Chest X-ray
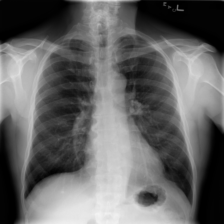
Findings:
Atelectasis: negative
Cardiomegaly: negative
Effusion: negative
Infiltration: negative
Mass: negative
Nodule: negative
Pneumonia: negative
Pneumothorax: negative
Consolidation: negative
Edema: negative
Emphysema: negative
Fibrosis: negative
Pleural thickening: negative
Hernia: negative